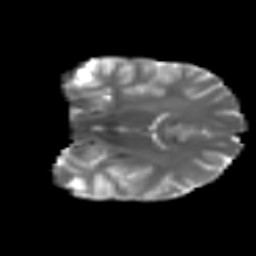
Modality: T2w
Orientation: coronal
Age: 15
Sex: male
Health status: ill
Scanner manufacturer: ge
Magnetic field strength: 3 T
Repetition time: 6.752 s
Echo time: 0.079 s